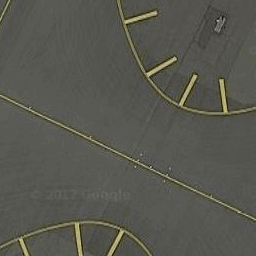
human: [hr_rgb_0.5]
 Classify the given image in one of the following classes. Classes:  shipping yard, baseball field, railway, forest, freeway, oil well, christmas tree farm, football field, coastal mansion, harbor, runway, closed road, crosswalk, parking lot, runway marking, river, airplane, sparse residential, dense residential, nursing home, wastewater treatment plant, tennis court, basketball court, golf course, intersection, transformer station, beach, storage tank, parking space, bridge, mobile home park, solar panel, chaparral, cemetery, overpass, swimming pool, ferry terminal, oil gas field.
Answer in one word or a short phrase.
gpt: runway marking